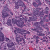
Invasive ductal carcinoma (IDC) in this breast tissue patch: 1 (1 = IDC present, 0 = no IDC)